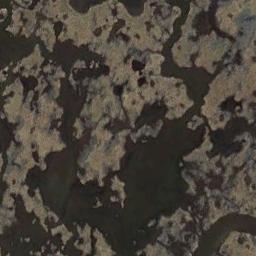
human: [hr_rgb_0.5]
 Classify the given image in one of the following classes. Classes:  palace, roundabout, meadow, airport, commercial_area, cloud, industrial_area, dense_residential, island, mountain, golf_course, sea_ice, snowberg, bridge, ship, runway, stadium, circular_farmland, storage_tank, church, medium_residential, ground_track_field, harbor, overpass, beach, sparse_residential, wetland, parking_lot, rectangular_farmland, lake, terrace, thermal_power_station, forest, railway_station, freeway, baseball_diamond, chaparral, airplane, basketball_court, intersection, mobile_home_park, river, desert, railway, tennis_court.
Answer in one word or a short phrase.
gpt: wetland